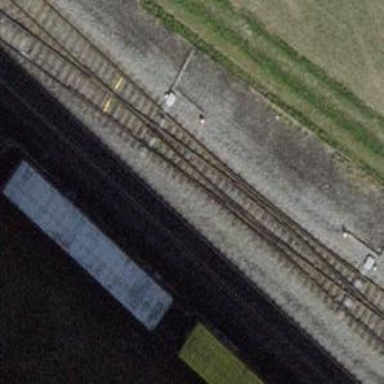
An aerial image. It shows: Single-track electrified railway siding with contact line.